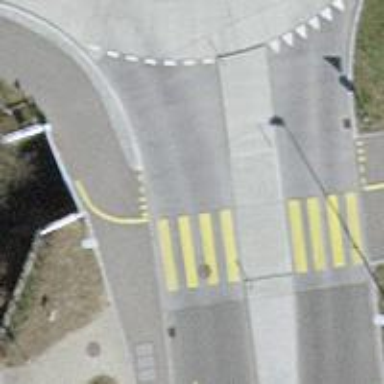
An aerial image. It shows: Asphalt cycleway with crossing.